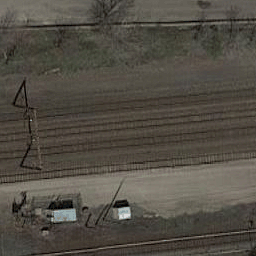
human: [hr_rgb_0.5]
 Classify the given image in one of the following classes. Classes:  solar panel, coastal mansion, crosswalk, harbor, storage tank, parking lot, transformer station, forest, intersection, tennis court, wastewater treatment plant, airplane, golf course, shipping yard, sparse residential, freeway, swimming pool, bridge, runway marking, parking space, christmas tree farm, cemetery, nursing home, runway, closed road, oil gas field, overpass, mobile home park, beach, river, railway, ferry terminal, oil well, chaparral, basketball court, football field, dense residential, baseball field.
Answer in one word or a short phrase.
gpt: railway